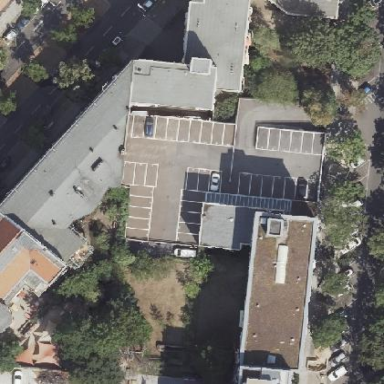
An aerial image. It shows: Parking area with surface.